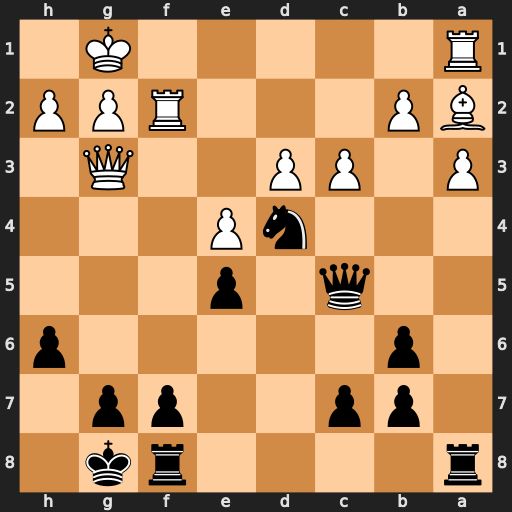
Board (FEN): r4rk1/1pp2pp1/1p5p/2q1p3/3nP3/P1PP2Q1/BP3RPP/R5K1
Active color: b
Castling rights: -
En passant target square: -
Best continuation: Ne2+ Kf1 Nxg3+